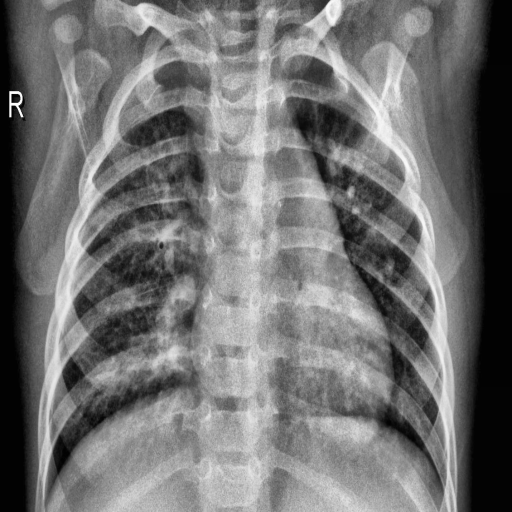
Finding: PNEUMONIA